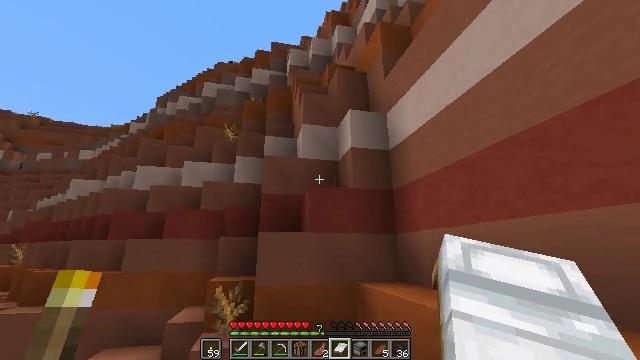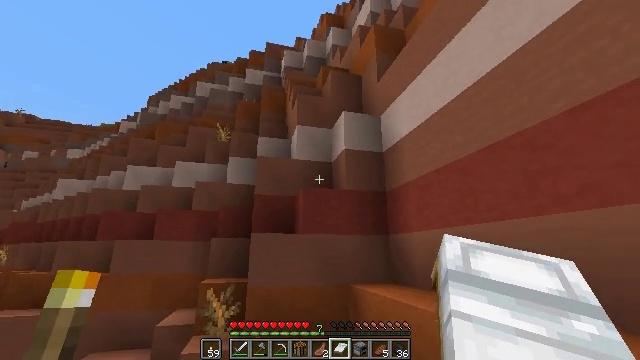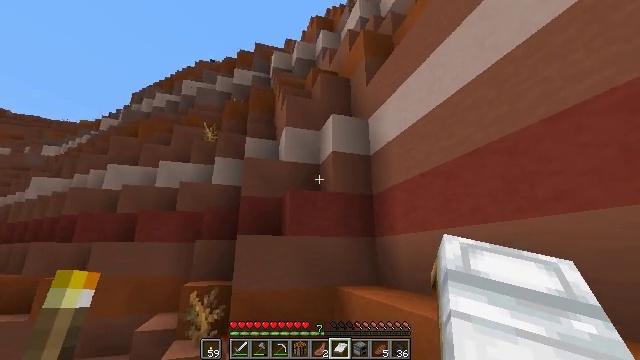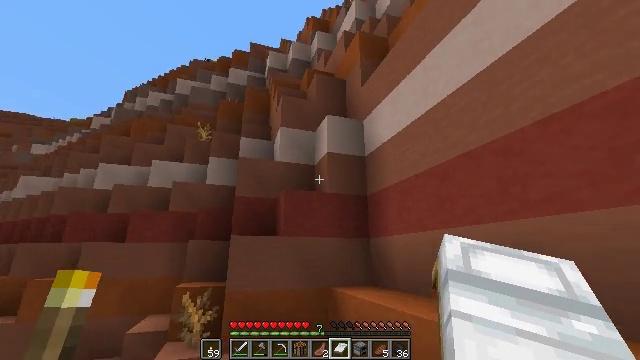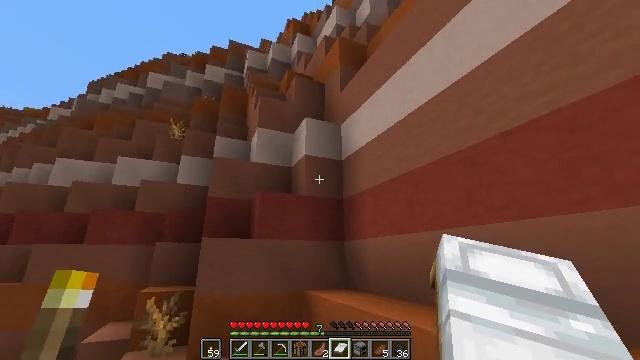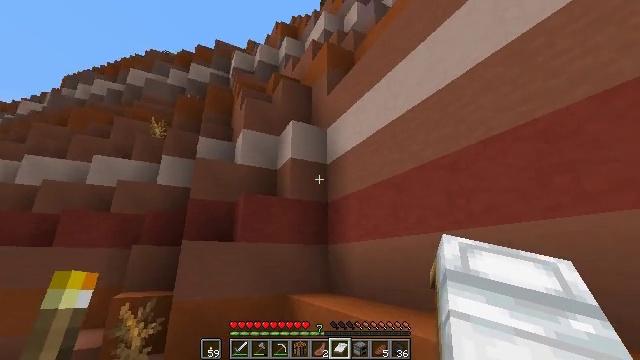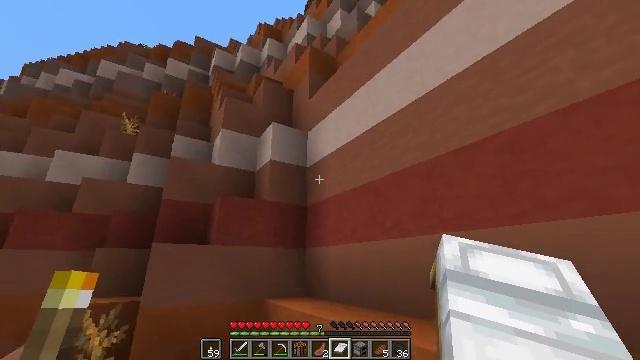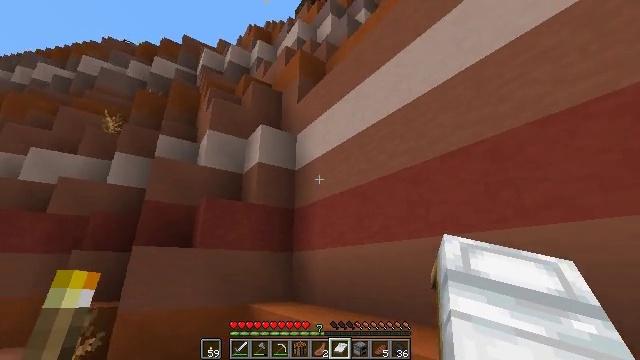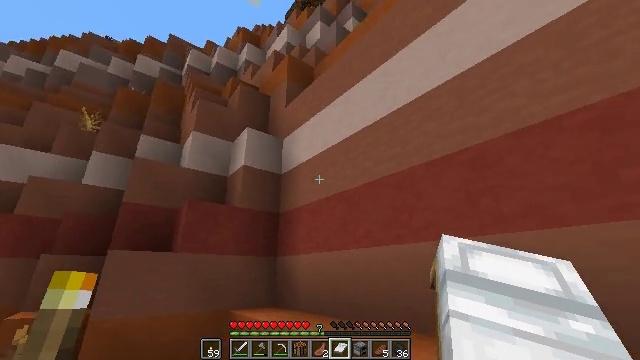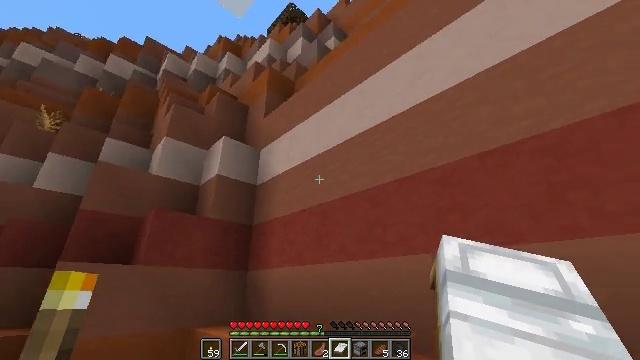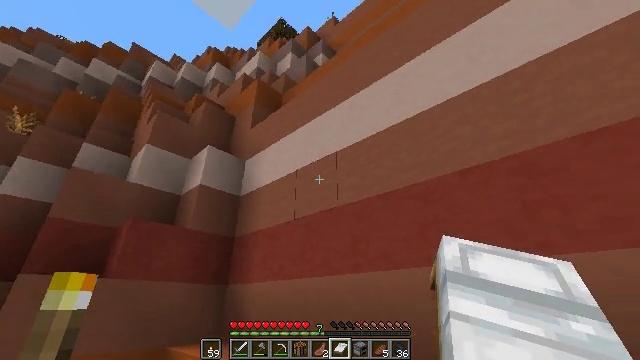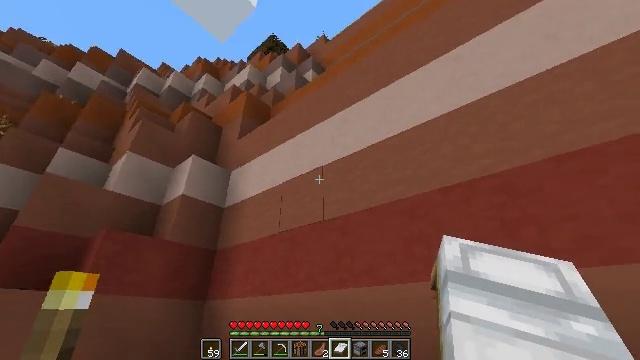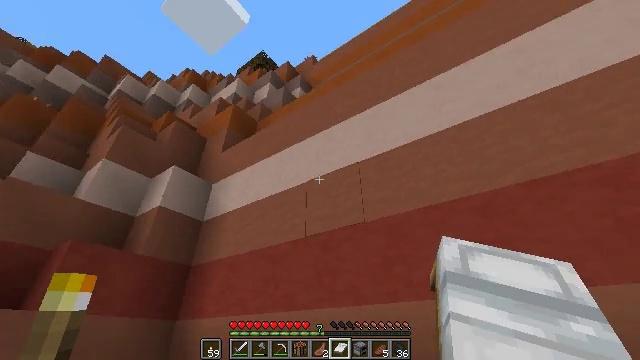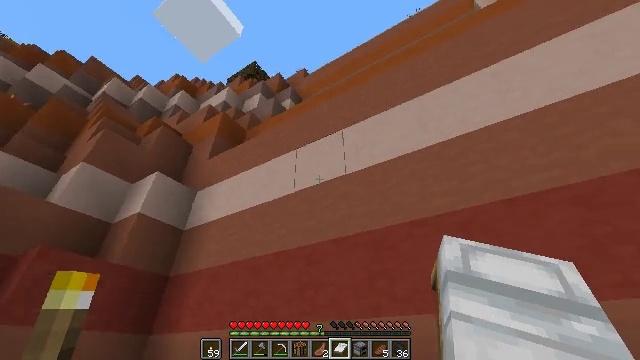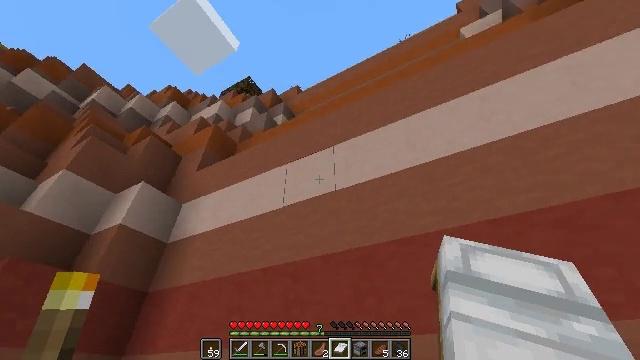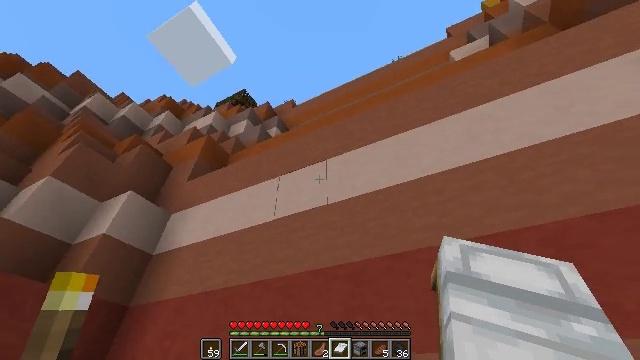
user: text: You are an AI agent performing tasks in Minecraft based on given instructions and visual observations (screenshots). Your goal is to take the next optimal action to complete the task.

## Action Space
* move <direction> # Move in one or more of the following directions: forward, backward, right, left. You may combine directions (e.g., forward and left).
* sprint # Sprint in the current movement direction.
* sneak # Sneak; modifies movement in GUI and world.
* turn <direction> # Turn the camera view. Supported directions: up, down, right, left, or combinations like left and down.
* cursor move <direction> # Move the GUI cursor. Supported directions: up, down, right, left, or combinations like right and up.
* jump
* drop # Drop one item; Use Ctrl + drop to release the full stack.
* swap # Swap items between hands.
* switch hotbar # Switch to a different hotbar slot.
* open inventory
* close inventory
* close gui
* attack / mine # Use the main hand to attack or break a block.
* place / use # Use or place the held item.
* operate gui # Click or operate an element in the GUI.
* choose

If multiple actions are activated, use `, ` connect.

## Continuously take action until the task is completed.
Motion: motion action
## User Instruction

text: Attack the terracotta block to obtain it.
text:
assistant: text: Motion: turn right
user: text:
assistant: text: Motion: turn right
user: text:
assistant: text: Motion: turn right
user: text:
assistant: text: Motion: turn right
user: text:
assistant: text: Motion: turn right
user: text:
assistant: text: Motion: turn right
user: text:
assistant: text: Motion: turn right
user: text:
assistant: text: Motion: turn right and up
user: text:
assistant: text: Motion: turn right and up
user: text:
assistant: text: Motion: turn right and up
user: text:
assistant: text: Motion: turn right and up
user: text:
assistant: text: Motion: turn right and up
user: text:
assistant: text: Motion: turn right and up
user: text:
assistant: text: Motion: turn right and up
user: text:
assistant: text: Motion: turn right and up
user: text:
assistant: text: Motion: no_op
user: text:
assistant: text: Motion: no_op
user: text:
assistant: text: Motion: no_op
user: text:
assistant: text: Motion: no_op
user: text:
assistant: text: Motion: no_op
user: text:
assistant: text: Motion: no_op
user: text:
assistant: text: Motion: no_op
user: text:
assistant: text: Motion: no_op
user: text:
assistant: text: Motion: no_op
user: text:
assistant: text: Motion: no_op
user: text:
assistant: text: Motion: turn right
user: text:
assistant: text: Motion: turn right
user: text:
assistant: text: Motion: turn right
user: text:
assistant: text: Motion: turn right
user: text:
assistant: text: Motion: turn right